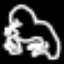
Label: frog